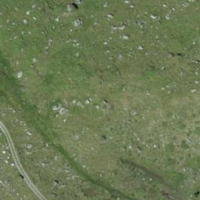
EUNIS habitat code: 26
Species observed at this site:
Gymnadenia rhellicani
Sempervivum montanum